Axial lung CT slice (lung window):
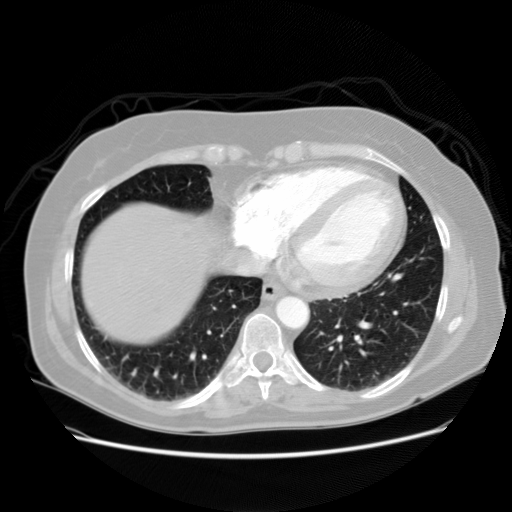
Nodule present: no